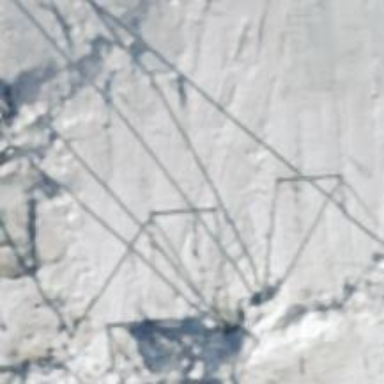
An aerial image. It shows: Pylon for aerialway.